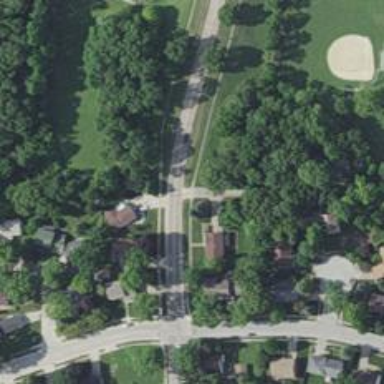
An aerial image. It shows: Residential road.